Question: I have an issue using the protectedObservable custom binding below found at this link.
<URL>
The protected observable is nested within 3 child templates.
'''
<select class="select-teams bracket-select" data-bind="value: divisionTeamId, options: $root.teams, optionsText: 'Name', optionsValue: 'Id', optionsCaption: ' - Teams - '"></select>
'''
When this isn't a protected observable the viewmodel doesn't rerender itself. When it is protected the template rerenders and it loses it's initial value. Any clue why this is going on?
'''
self.divisionTeamId = ko.protectedObservable(undefined);
'''
Custom Binding
'''
ko.protectedObservable = function (initialValue) {
var _actualValue = ko.observable(initialValue),
_tempValue = initialValue;
var result = ko.computed({
read: function () {
return _actualValue();
},
write: function (newValue) {
_tempValue = newValue;
}
});
result.commit = function () {
if (_tempValue !== _actualValue()) {
_actualValue(_tempValue);
}
};
result.reset = function () {
_actualValue.valueHasMutated();
_tempValue = _actualValue();
};
return result;
};
'''

I found that removing the stopBinding fixed the issue.
'''
<div data-bind="stopBinding: true">
<div id="bracket-namespace">
.....
</div>
</div>
app.members.bracket.init = function (options) {
viewModel = new ViewModel(options);
ko.applyBindings(viewModel, document.getElementById("bracket-namespace"));
};
ko.bindingHandlers.stopBinding = {
init: function () {
return { controlsDescendantBindings: true };
}
};
'''
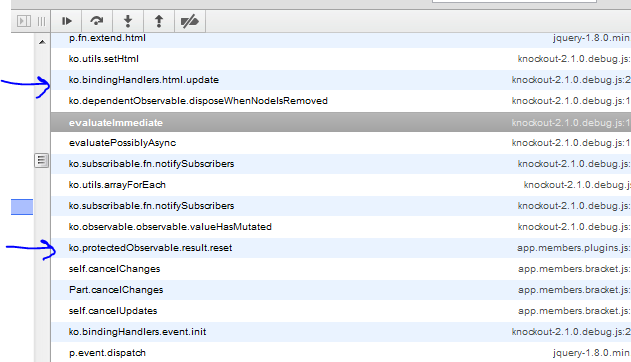
Answer: I removed the stopBinding:true and it fixed it. So I took a different route with populating the dynamic HTML since I still wanted to use stopBinding:true. I explicitly populated the dynamic HTML container that is filled during an ajax call. So instead of setting it with the "html" binding of the container element, I used jQuery $(container).html(...) to populate it. My final implementation is below. The stopBinding either uses the parent VM or a new one depending on the ajax page stopBinding property.
'''
<div id="container" class="clearfix" data-bind="stopBinding: members.stopBinding, container: {}">
@RenderBody()
</div>
'''